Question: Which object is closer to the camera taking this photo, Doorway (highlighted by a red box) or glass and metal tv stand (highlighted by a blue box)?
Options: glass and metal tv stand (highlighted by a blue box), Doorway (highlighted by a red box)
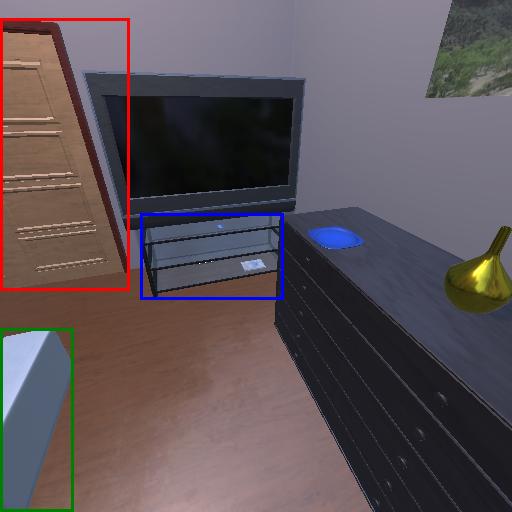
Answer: glass and metal tv stand (highlighted by a blue box)